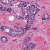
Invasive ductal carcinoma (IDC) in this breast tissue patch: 1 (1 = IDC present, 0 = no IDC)